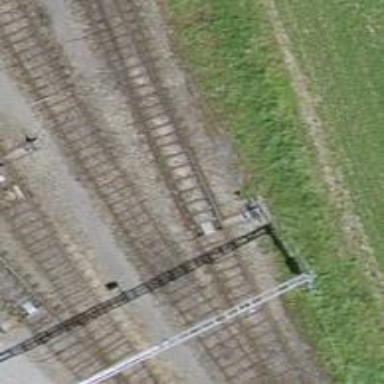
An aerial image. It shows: Railway switch.